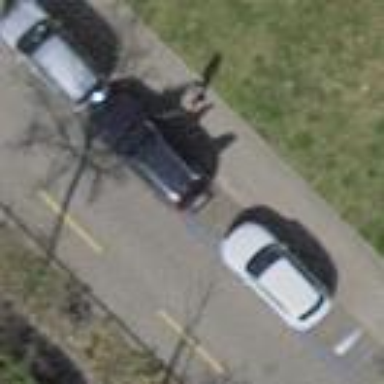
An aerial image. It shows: Street-side parking area with paved surface. The parking spaces are oriented parallel to the street.